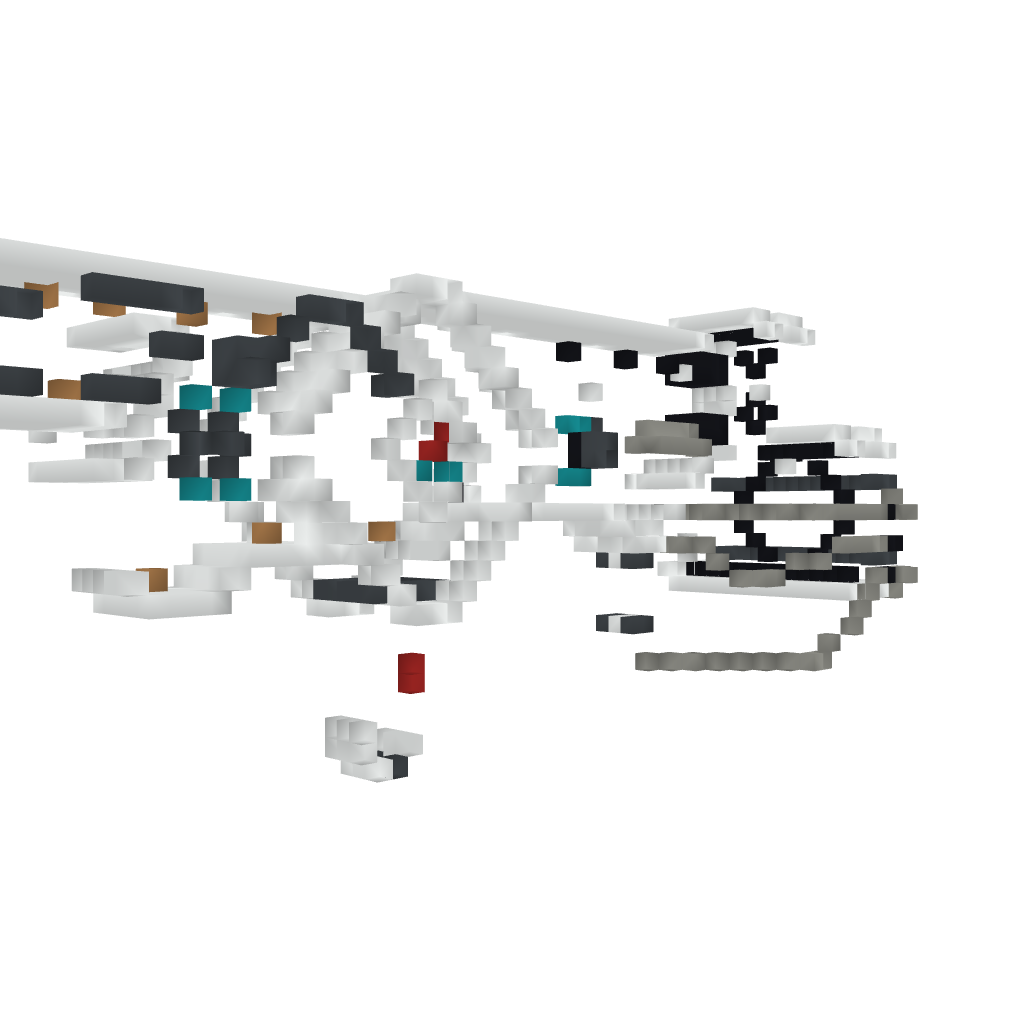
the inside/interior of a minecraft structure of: Dubstep Gun